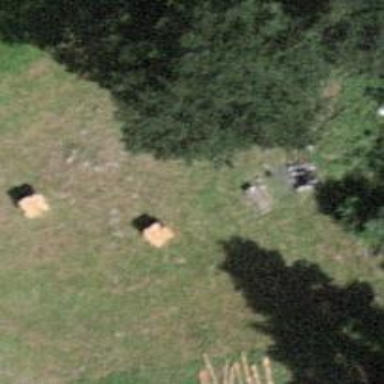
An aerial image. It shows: Picnic site popular for tourists.